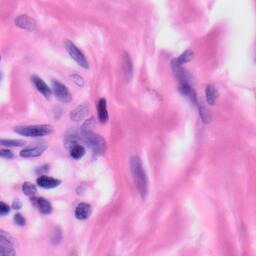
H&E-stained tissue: Skin